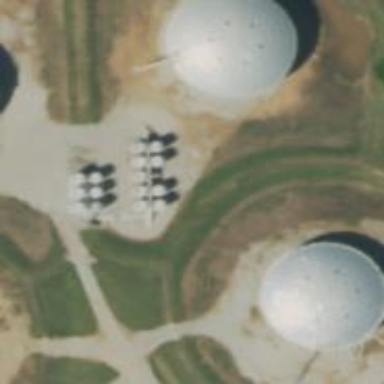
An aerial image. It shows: Storage tank that is man-made.